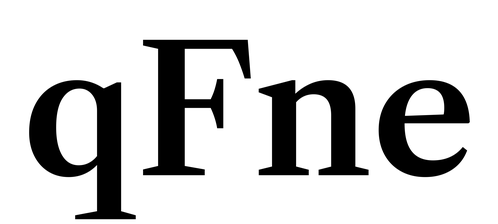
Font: LibreCaslonText_SemiBold